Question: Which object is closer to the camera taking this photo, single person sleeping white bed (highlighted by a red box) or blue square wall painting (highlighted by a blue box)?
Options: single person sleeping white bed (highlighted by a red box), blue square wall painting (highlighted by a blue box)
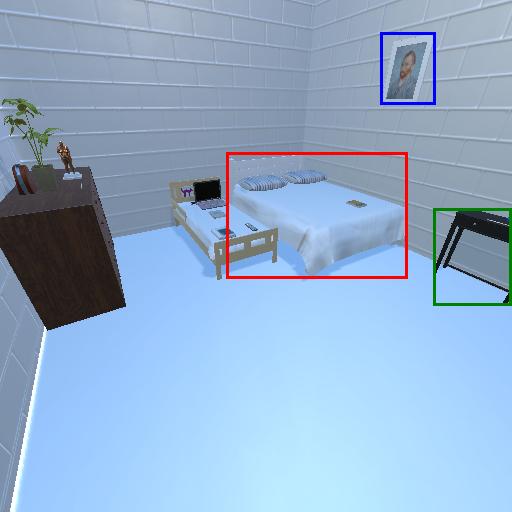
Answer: single person sleeping white bed (highlighted by a red box)